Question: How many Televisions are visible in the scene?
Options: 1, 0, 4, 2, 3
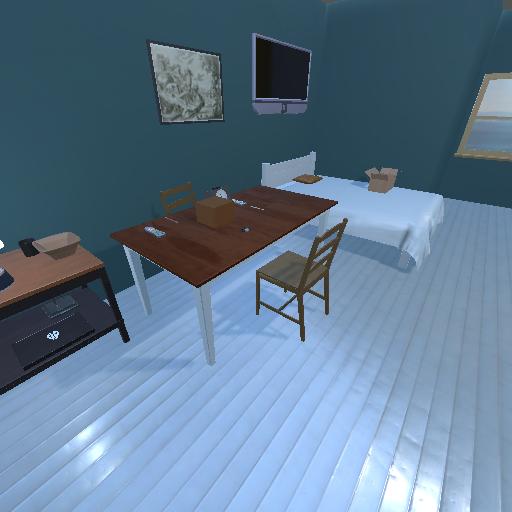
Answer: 1